Interaction volume radius: 5 \u00c5
Interaction volume height: 10 \u00c5
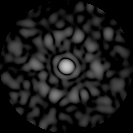
Disorder parameter: 0.817